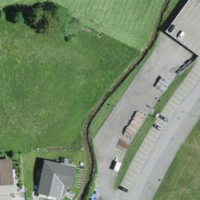
EUNIS habitat code: 24
Species observed at this site:
Motacilla alba
Hirundo rustica
Cinclus cinclus
Delichon urbicum